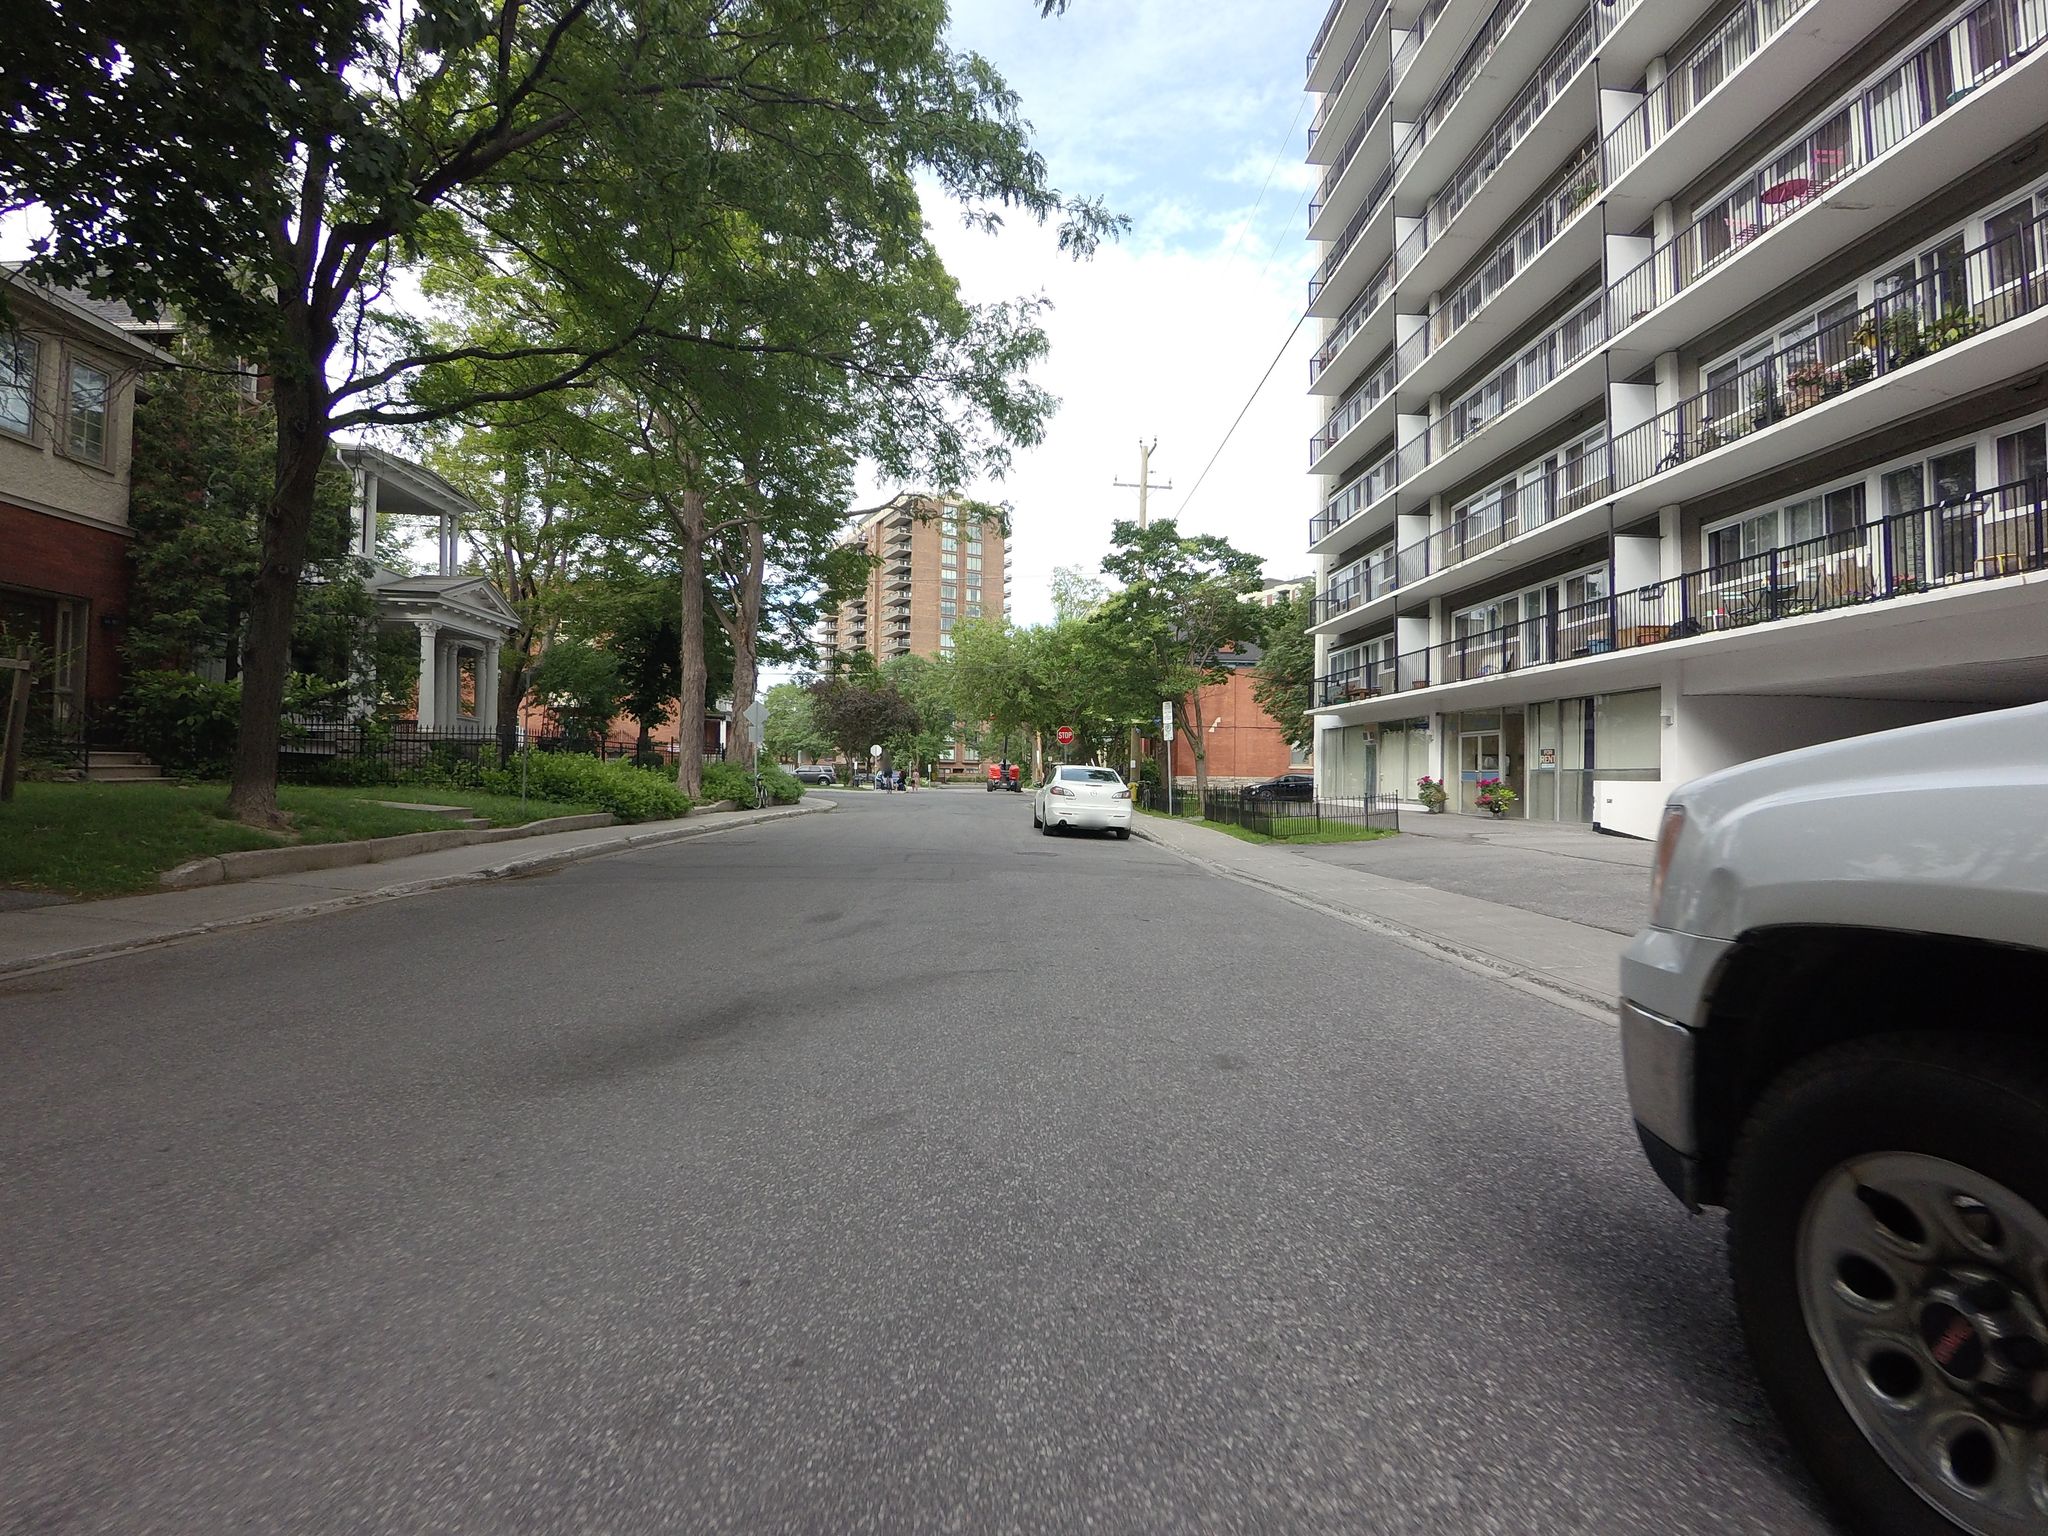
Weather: clear
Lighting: day
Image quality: good
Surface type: driving surface
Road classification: residential
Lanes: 2
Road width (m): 1.5
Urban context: urban centre
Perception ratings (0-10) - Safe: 8, Lively: 9.69, Beautiful: 8.5, Boring: 3.73, Depressing: 3.29, Wealthy: 8.06